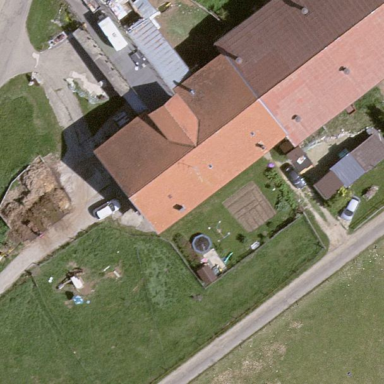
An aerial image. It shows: Farmyard area.